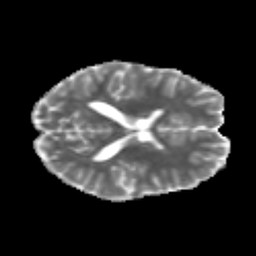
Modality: MD
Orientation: axial
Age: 19
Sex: female
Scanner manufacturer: siemens
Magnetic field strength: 3 T
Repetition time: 3.5 s
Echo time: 0.125 s